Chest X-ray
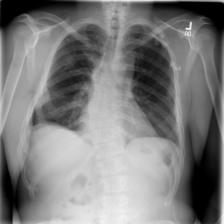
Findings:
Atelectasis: negative
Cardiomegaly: negative
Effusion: negative
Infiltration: negative
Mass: negative
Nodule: negative
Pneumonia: negative
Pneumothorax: negative
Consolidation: negative
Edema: negative
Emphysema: negative
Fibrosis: negative
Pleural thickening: negative
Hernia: negative